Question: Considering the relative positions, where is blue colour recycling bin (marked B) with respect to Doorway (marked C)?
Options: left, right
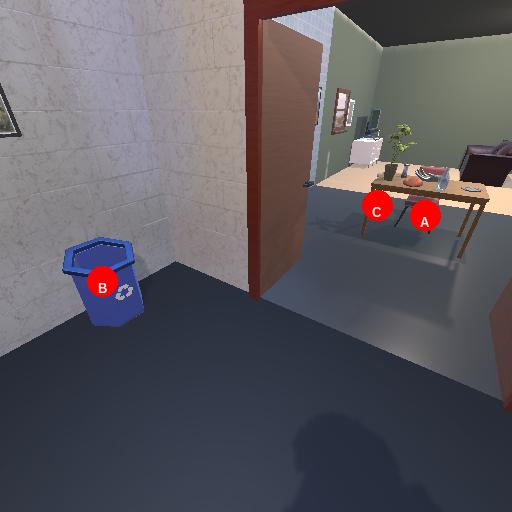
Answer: left